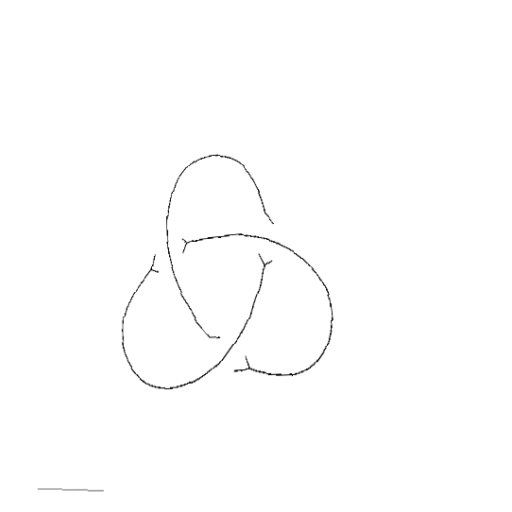
Crossing number: 3